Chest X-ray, PA view. Patient: 25 years old, sex M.
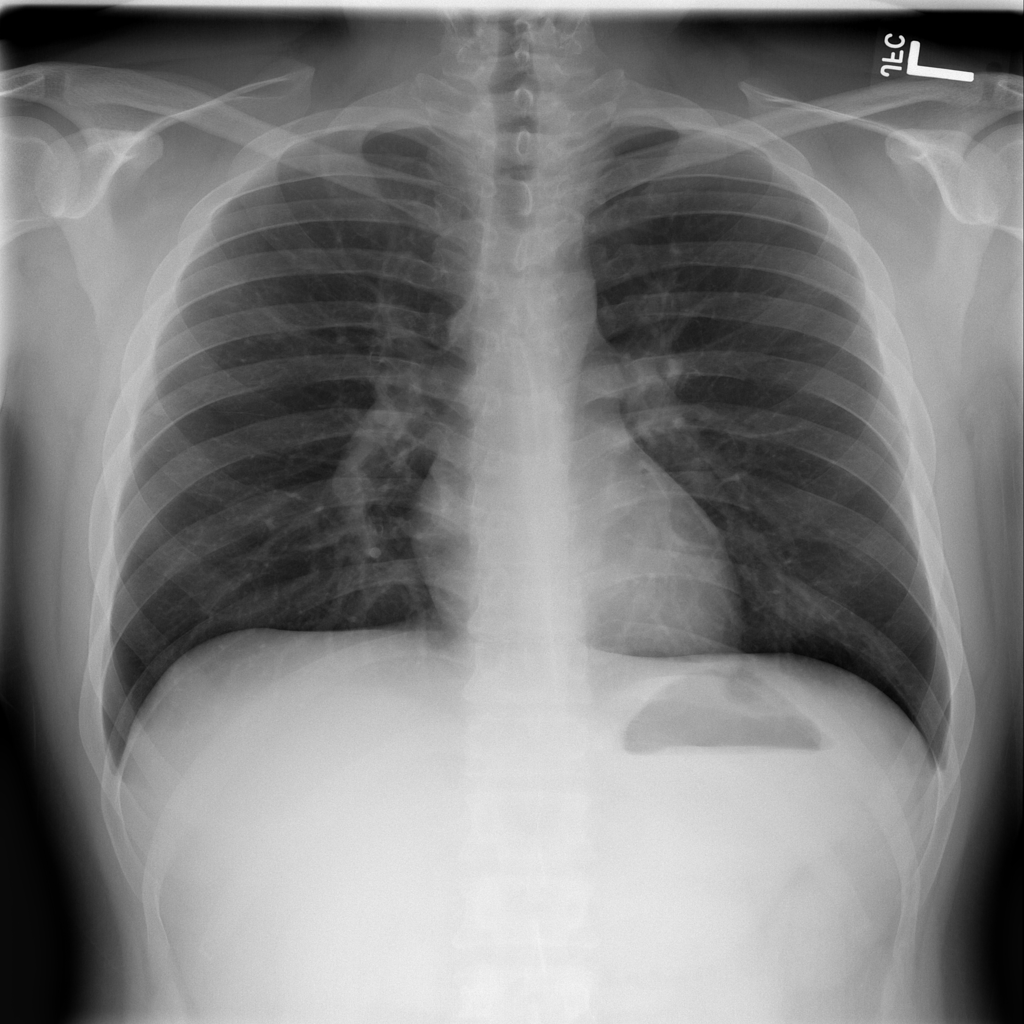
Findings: No Finding